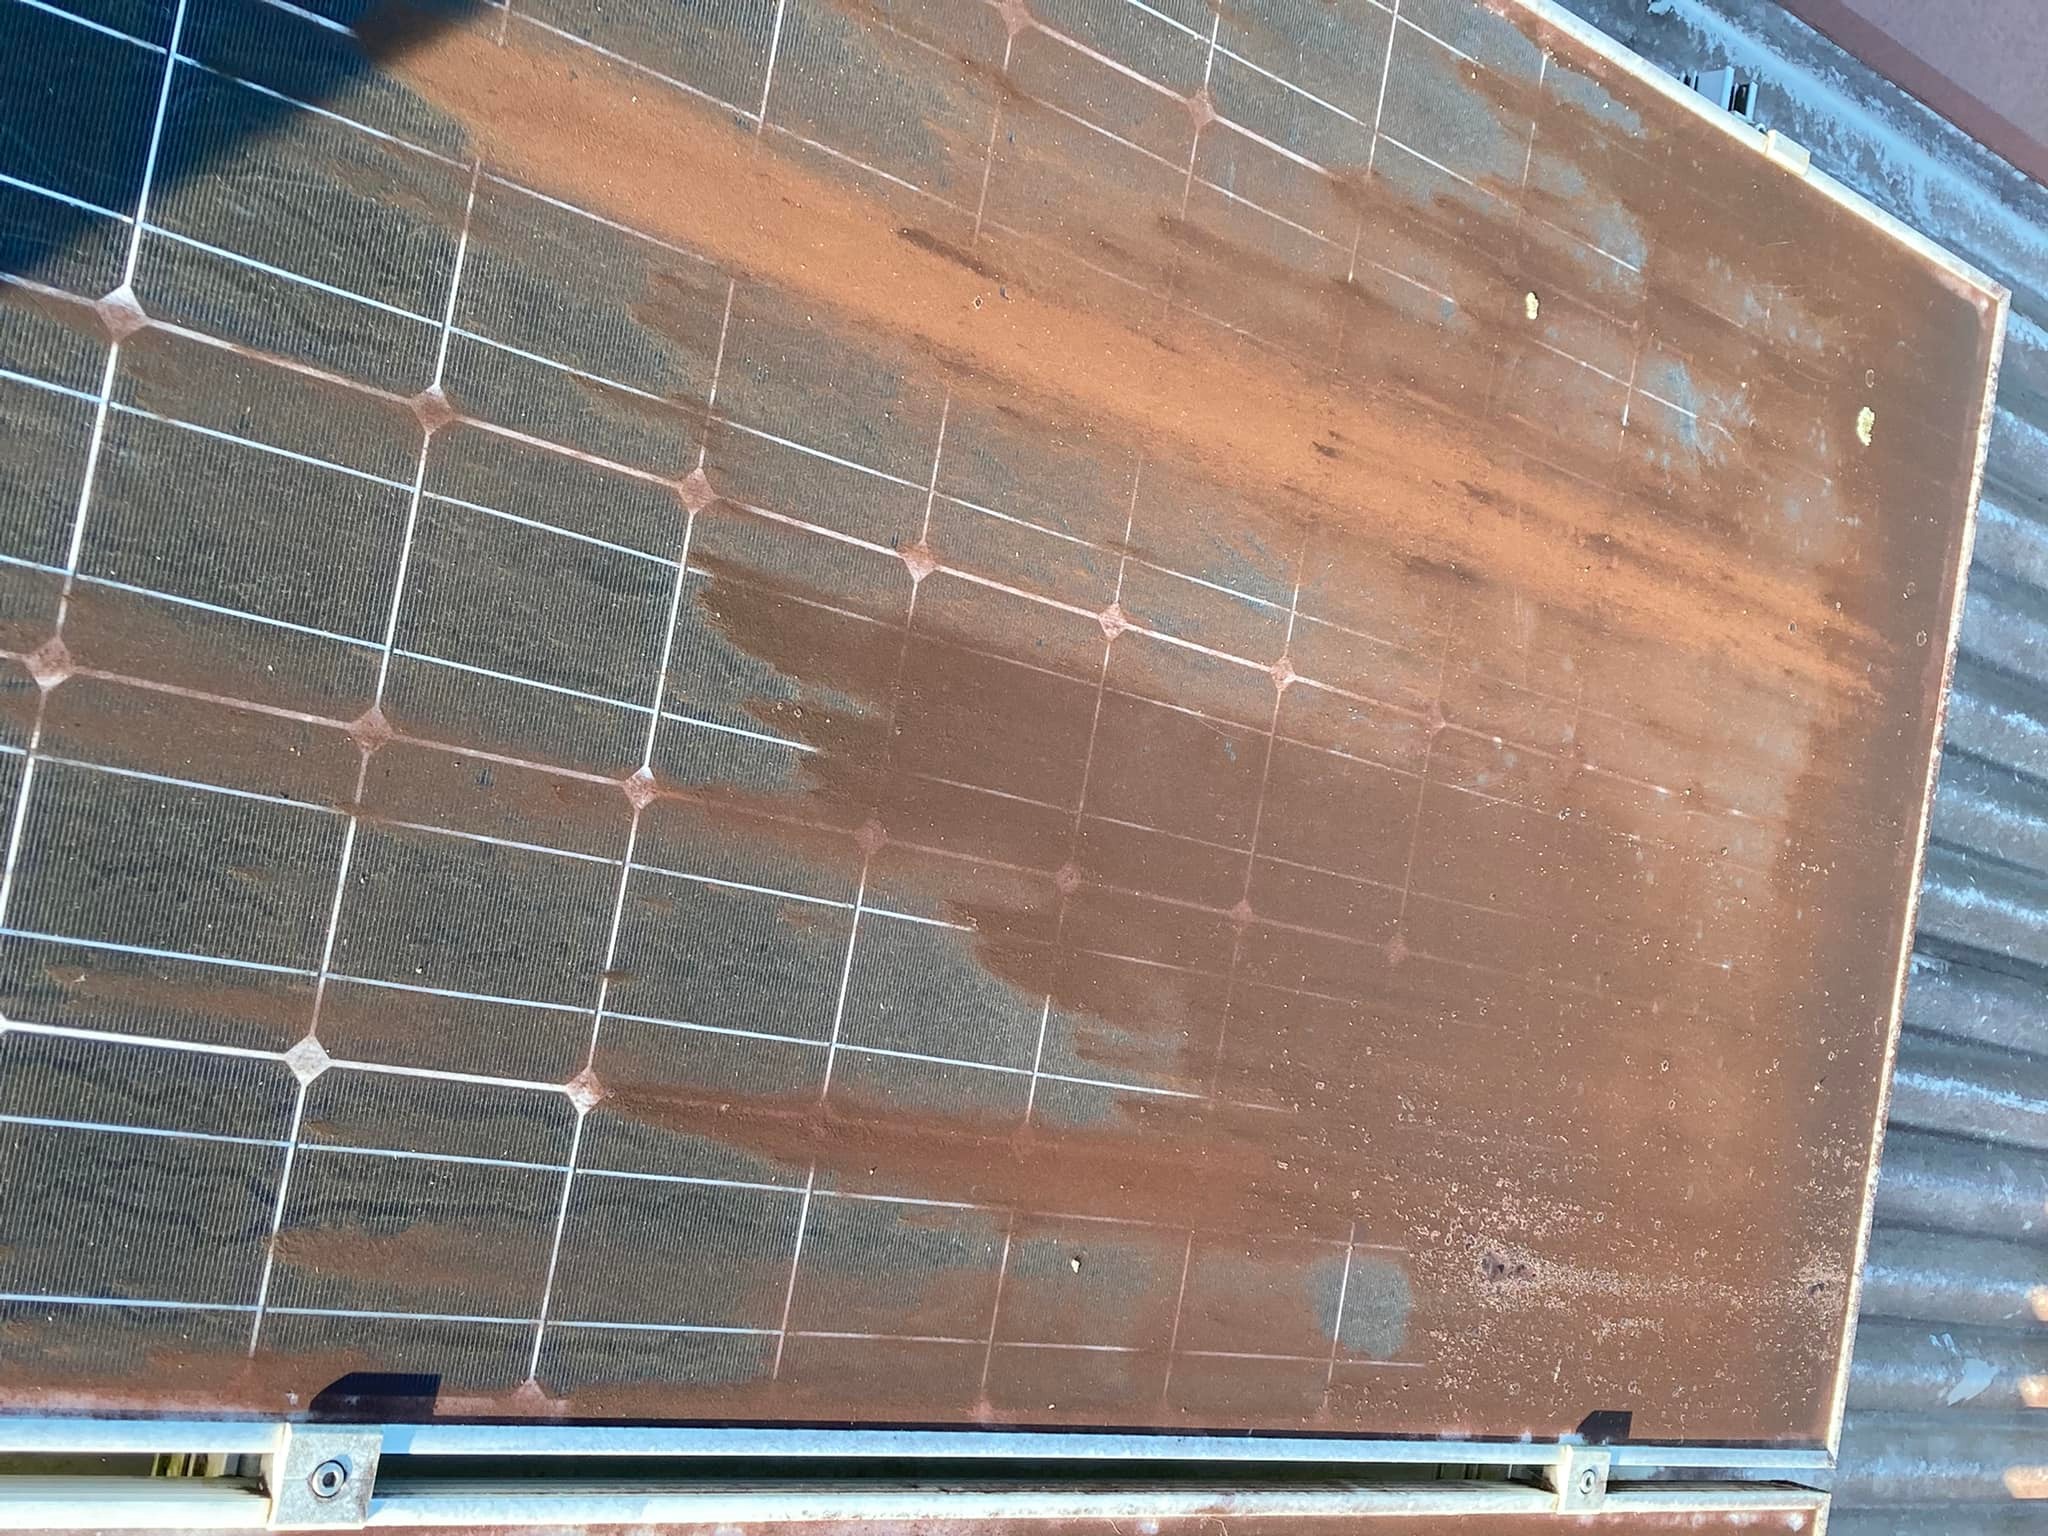
Label: Dusty